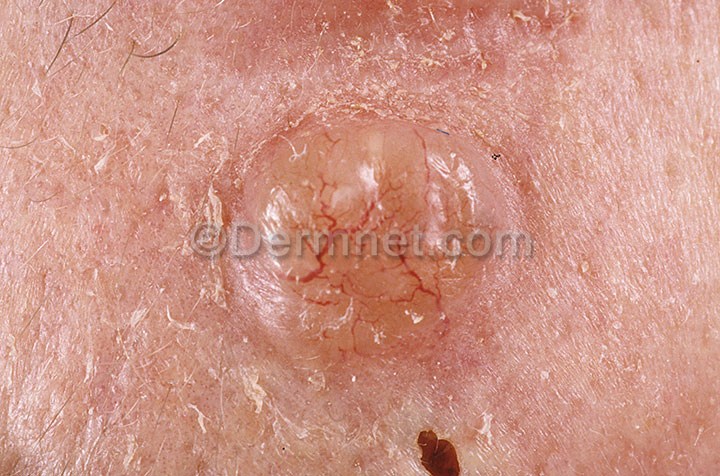
Disease: Actinic Keratosis Basal Cell Carcinoma and other Malignant Lesions